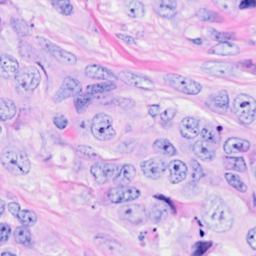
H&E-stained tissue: Breast